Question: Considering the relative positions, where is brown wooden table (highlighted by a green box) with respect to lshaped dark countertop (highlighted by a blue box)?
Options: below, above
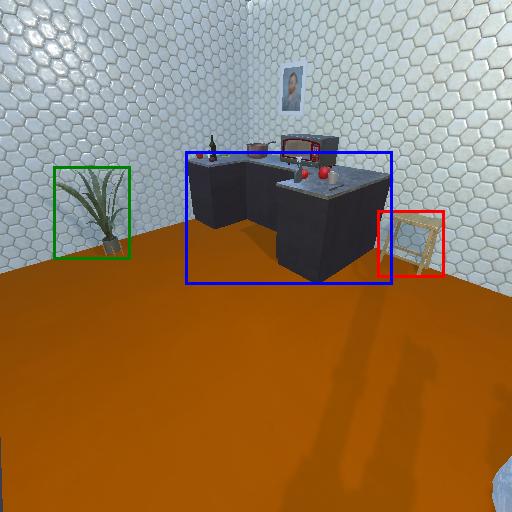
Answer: below